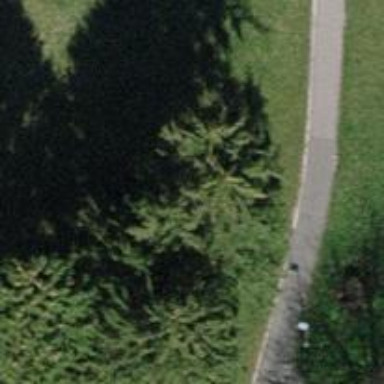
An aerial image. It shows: Needle-leaved tree in nature.